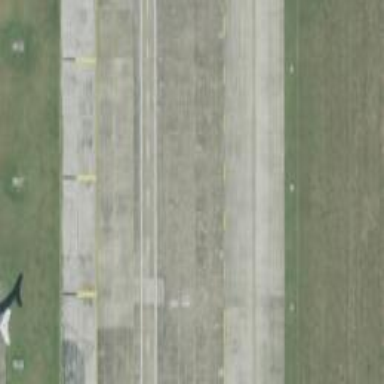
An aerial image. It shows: Apron at the airport.